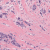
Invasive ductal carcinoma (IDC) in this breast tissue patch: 1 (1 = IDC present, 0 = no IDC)